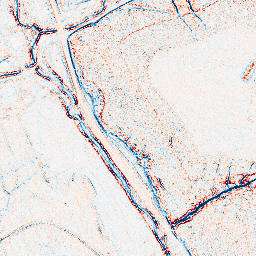
Category: edge_preserving
Decomposition family: bilateral
Decomposition parameters: d: 5
sigma_color: 75
sigma_space: 75
Upsampling method: bspline
Upsampling parameters: scale: 4
Upsampling scale: 4